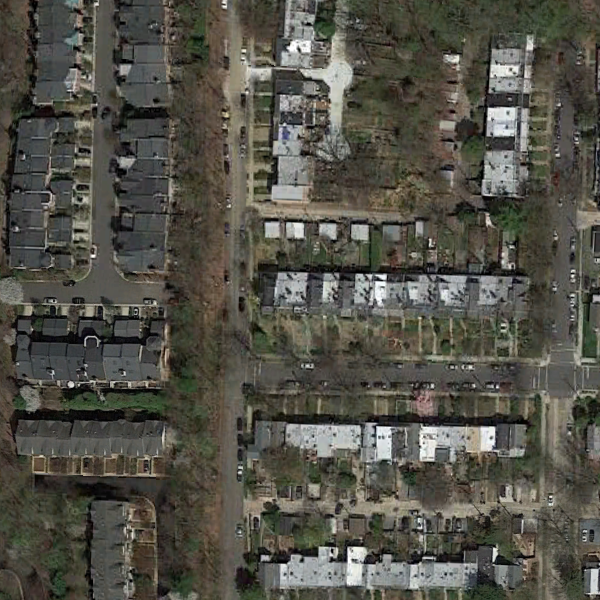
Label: DenseResidential